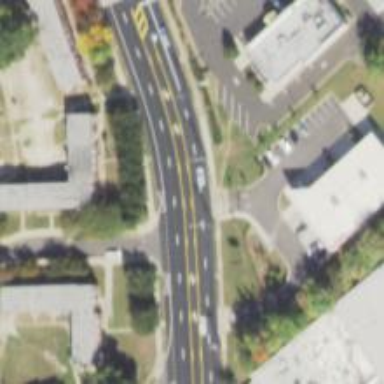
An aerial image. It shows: Unmarked crossing on the road.